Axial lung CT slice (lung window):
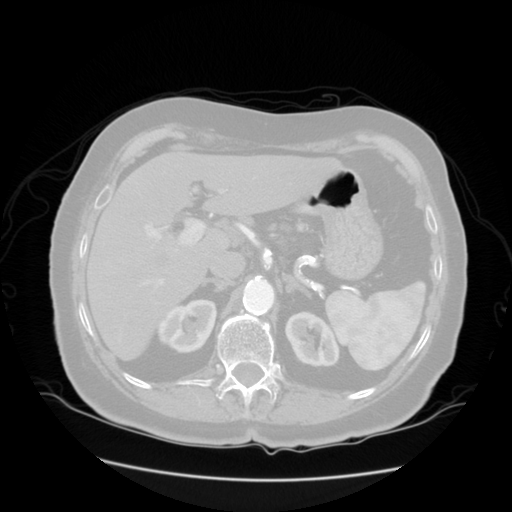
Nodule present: no